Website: bh-photo
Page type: store-pickup
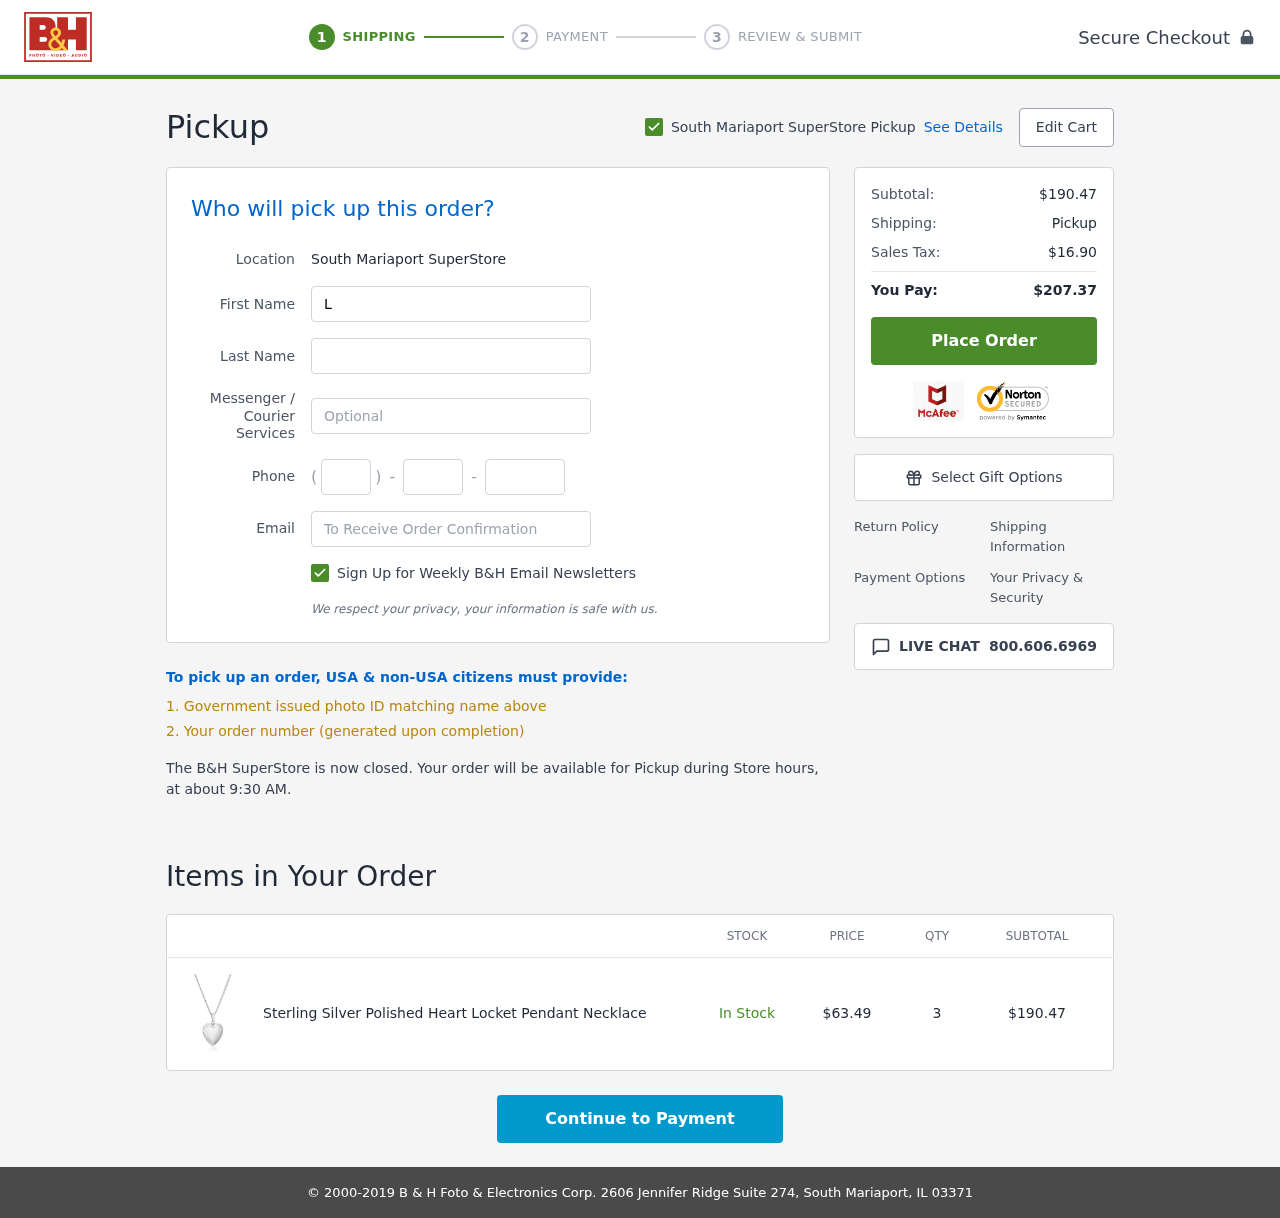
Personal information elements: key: PII_EMAIL
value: ltucker@hotmail.com
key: PII_FIRSTNAME
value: Lisa
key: PII_LASTNAME
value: Tucker
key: PII_LOCATION1_CITY
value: South Mariaport SuperStore Pickup
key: PII_LOCATION1_CITY
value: South Mariaport SuperStore
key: PII_PHONE_AREA
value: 686
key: PII_PHONE_PREFIX
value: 206
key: PII_PHONE_SUFFIX
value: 2098
Product elements: key: PRODUCT1_NAME
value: Sterling Silver Polished Heart Locket Pendant Necklace
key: PRODUCT1_PRICE
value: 63.49
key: PRODUCT1_QUANTITY
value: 3
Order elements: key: ORDER_SUBTOTAL
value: $190.47
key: ORDER_TAX
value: $16.90
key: ORDER_TOTAL
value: $207.37